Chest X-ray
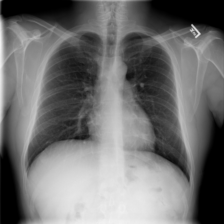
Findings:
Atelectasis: negative
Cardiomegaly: negative
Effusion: negative
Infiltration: negative
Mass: negative
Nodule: negative
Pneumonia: negative
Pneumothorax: negative
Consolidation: negative
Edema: negative
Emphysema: negative
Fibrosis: negative
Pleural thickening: negative
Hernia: negative